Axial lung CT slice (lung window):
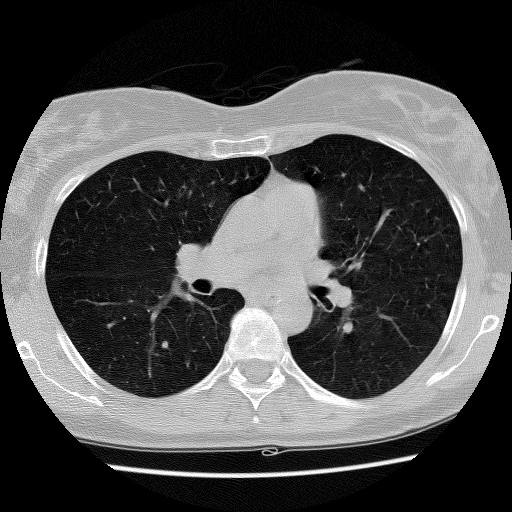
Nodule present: no